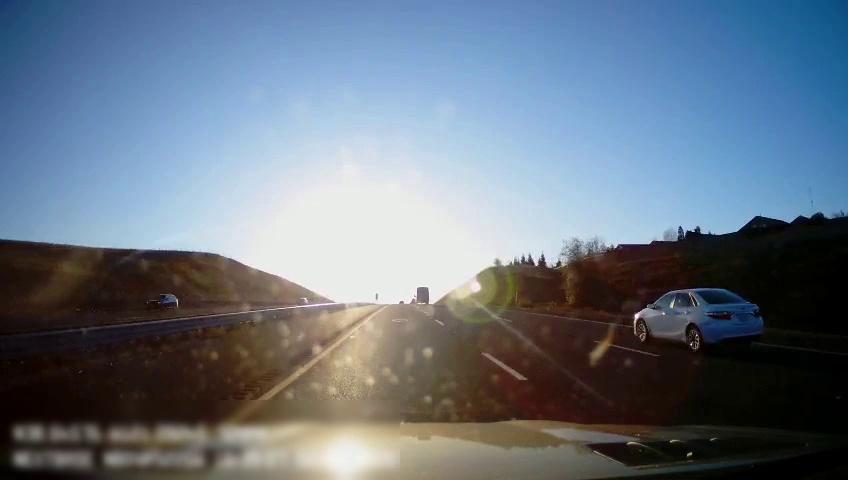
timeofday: Day
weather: Sunny
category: Drivable Space
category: Drivable Space
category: Vehicles | Car
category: Vehicles | Truck
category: Vehicles | Car
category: Lanes | Current Lane
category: Lanes | Current Lane
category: Lanes | Alternate Lane
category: Lanes | Alternate Lane